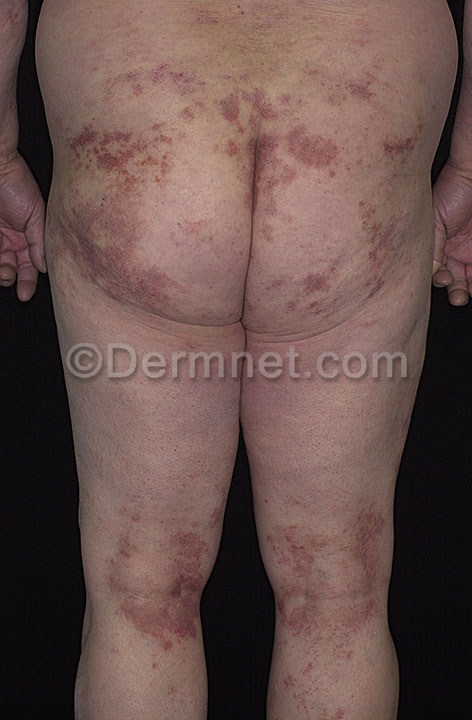
Disease: Vasculitis Photos